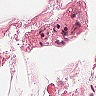
Metastatic tissue present: no